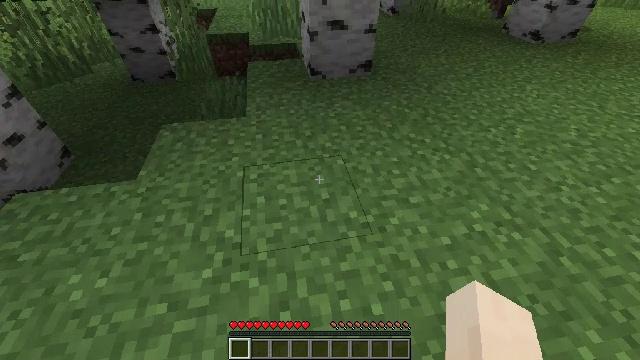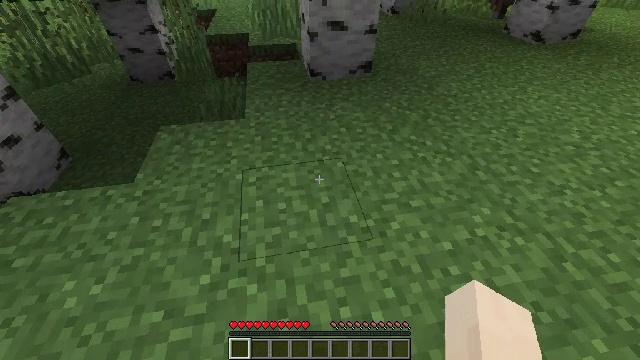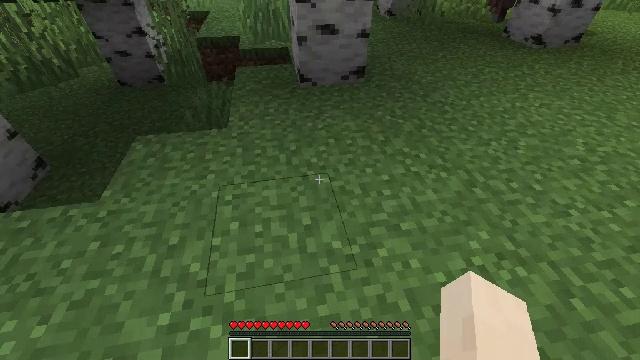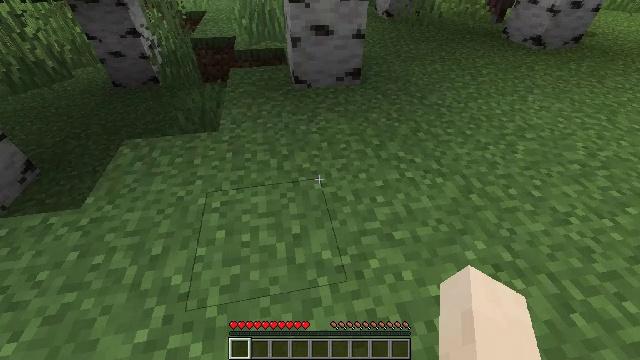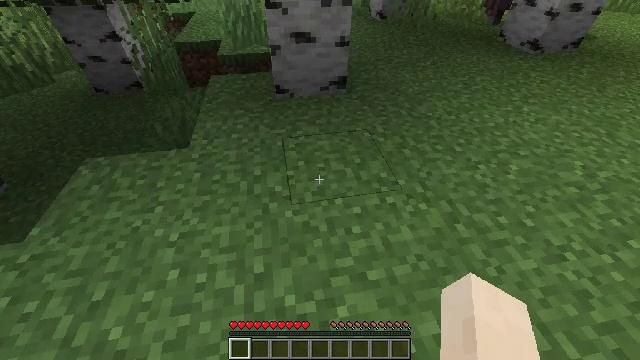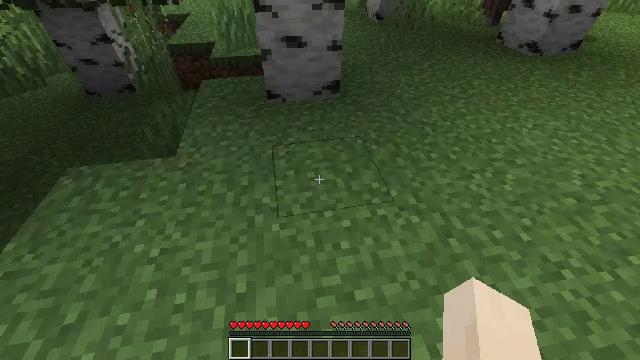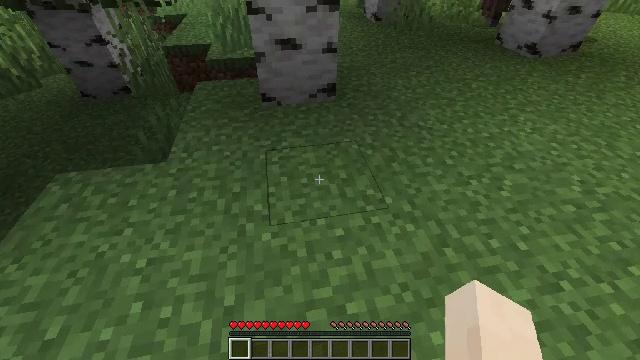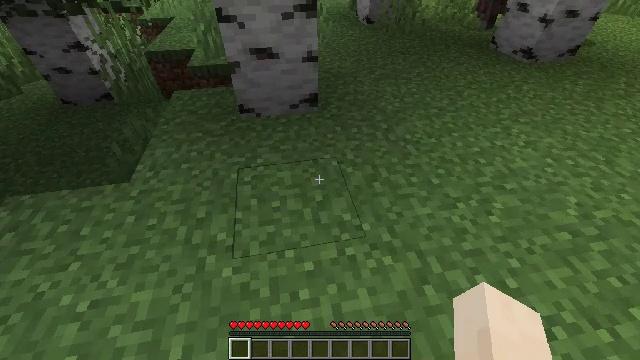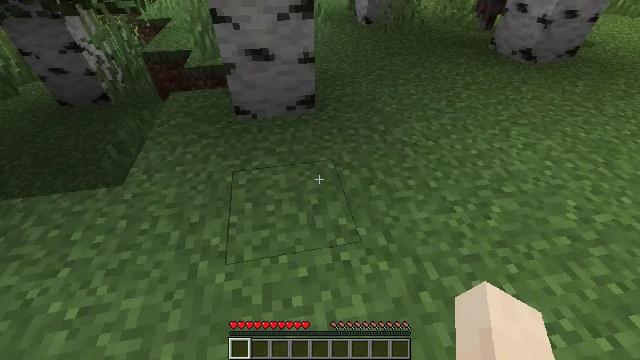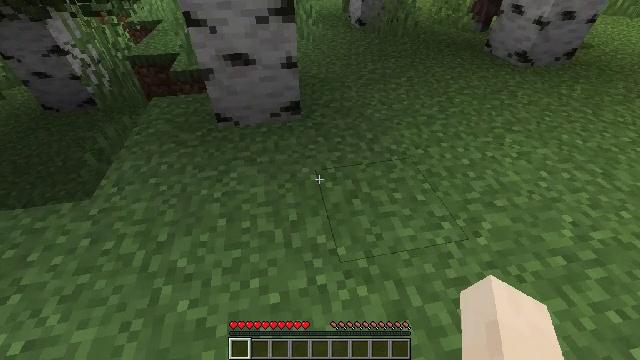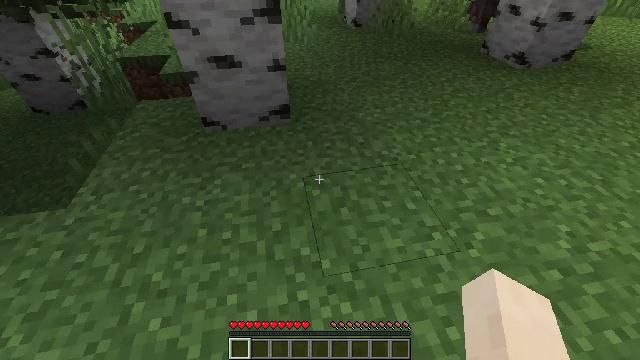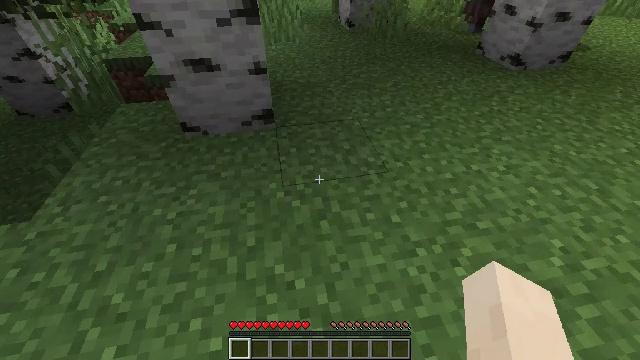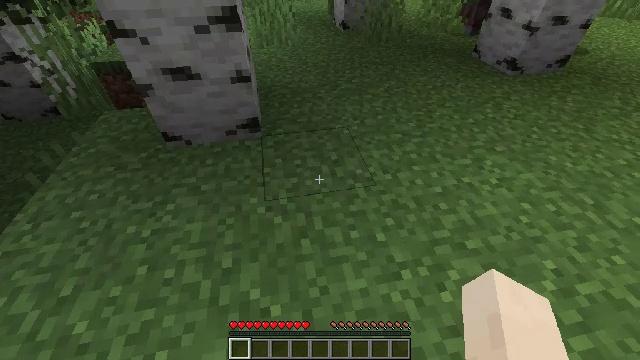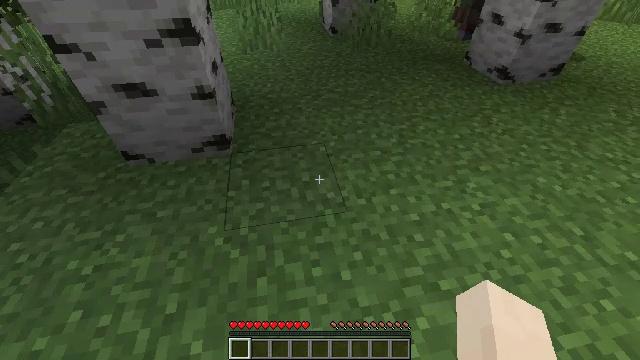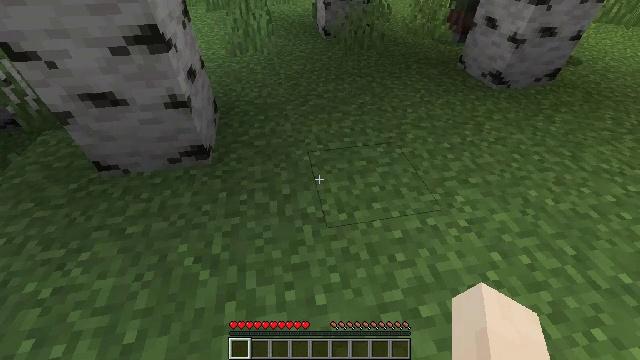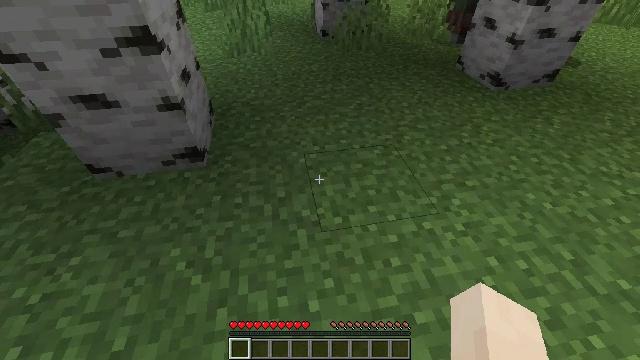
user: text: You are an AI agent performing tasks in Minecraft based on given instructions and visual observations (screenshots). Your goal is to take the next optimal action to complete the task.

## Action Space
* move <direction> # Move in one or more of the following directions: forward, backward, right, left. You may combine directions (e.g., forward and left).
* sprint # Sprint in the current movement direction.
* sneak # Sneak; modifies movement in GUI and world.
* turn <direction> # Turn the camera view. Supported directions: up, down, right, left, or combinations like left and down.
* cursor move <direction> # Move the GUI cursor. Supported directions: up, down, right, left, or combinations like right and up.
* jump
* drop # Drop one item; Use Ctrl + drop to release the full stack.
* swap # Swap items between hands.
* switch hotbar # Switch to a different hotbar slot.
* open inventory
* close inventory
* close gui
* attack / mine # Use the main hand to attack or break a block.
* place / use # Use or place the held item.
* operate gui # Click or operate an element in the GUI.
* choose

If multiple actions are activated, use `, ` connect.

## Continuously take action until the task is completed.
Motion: motion action
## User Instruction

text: Remove a lilac from the inventory.
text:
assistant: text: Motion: move forward and move right
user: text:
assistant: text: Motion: move forward and move right
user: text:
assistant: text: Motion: move forward and move right
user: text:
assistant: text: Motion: move forward and move right
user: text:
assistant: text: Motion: move forward and move right
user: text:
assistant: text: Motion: move forward and move right
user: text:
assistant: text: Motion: move forward and move right
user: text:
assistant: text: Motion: move forward and move right
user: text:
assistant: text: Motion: move forward and move right
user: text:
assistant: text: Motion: move forward and move right
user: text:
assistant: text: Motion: move forward and move right
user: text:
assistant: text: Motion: move forward and move right
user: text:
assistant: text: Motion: move forward and move right
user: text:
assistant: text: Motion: move forward and move right
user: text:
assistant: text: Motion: move forward and move right
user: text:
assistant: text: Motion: move forward and move right
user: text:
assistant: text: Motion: move forward and move right
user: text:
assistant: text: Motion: move forward and move right
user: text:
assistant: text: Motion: move forward and move right
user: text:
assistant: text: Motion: move forward and move right
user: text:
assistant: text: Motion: move forward and move right
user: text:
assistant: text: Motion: move forward and move right
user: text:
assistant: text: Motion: move forward and move right
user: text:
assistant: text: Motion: move forward and move right
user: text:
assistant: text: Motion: move forward and move right
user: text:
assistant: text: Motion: move forward and move right
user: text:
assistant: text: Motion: move forward and move right
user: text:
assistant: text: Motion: move forward and move right
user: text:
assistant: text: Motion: move forward and move right
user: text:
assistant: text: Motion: move forward and move right